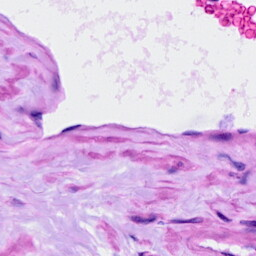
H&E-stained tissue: Ovarian